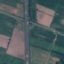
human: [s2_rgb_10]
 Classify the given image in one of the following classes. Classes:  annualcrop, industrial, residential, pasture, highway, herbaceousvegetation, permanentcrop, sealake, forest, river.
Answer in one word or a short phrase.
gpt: Highway